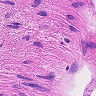
Metastatic tissue present: no